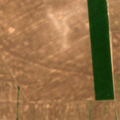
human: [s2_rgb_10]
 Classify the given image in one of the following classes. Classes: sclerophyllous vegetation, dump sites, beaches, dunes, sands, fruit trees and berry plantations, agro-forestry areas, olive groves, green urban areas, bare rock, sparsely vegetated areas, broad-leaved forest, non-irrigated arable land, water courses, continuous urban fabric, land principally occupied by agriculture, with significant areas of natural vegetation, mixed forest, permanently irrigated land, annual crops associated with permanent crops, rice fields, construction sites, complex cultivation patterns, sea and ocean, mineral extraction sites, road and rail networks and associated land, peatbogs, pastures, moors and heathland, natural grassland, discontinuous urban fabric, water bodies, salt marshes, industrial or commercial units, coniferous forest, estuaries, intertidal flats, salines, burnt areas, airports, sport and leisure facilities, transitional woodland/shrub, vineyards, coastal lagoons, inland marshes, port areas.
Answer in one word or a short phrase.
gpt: non-irrigated arable land